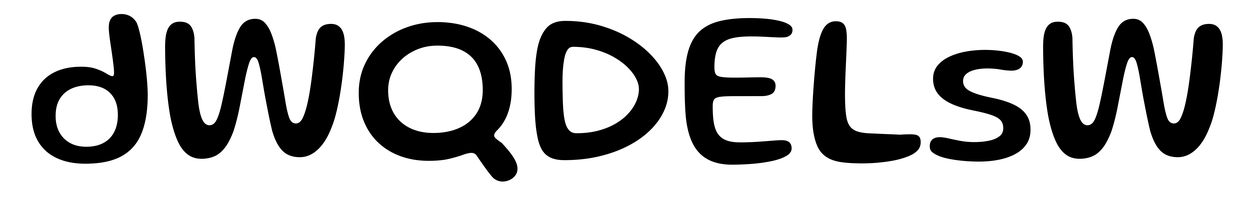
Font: Gluten_Regular